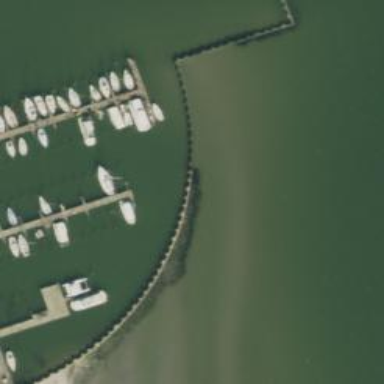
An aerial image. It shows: Breakwater structure.